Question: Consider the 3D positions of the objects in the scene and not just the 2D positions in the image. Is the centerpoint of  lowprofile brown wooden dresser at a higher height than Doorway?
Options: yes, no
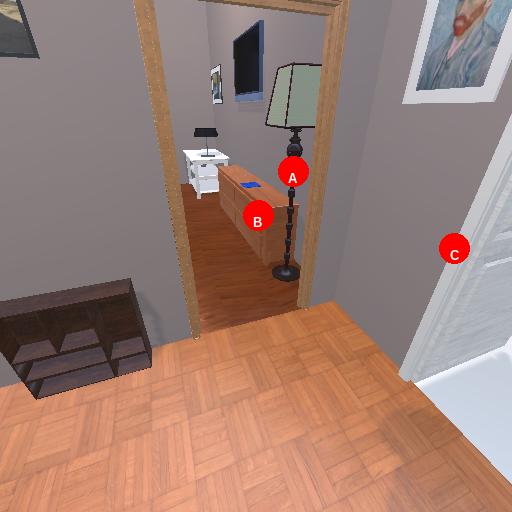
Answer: yes